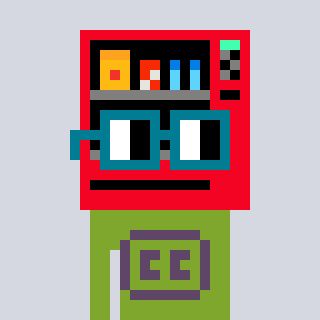
a pixel art character with square dark green glasses, a vending machine-shaped head and a slimegreen-colored body on a cool background